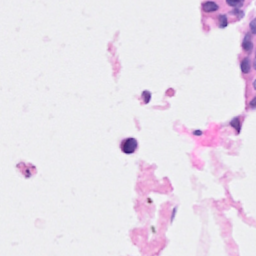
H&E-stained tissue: Breast